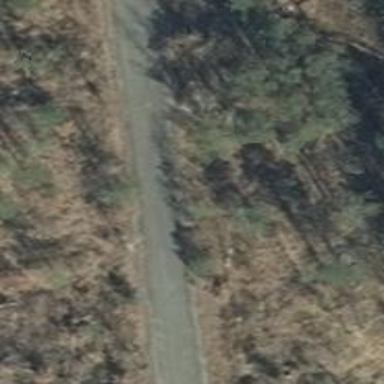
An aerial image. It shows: Asphalt track with grade1 tracktype.